Question: I have a tab-oriented Firemonkey multi-platform application. I have some tabs which might have individual notifications. I'm aware of the Notification Center for mobile apps, but internally within my own app, I'm not sure how to do a similar indicator on tab items.
For example, I have a 'TTabControl' with 4 tabs. Each tab has a custom icon. On each tab next to the icon, I would like to show a notification indicator, similar to that shown on the application icon when using Notifications.
Something like this:

How can I show such an indicator on tabs for iOS and Android?
I've tried putting a label on it, but there's no way of knowing how to programatically position that label when the form is resized / rescaled / rearranged for different platforms. If the 'TTabItem' had a 'Position' and 'Size' property, together I could position such a label. But without it, how can I position anything relevant to this tab?
PS - Please pardon my horrific graphics :-)
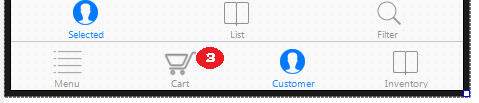
Answer: I figured out how to position a label over a tab item. It's a bit sloppy, but it works. First of all, the 'TTabControl.TabPosition' must NOT be 'PlatformDefault'. It must be either 'Top' or 'Bottom'. Secondly, the label must reside in the same parent control as the 'TTabControl'. Then, implement a function like so:
'''
procedure TfrmMain.PositionNotifyLabel(ALabel: TLabel; ATabItem: TTabItem);
var
TabLeft, TabTop: Single;
X: Integer;
T: TTabItem;
TabControl: TTabControl;
begin
TabControl:= ATabItem.TabControl;
//Calculate left position of tab
TabLeft:= 0;
for X := 0 to TabControl.TabCount-1 do begin
T:= TabControl.Tabs[X];
if T = ATabItem then Break;
TabLeft:= TabLeft + T.Width;
end;
case TabControl.TabPosition of
TTabPosition.Top: begin
TabTop:= 0;
end;
TTabPosition.Bottom: begin
TabTop:= TabControl.Height - TabControl.TabHeight;
end;
else begin
//Not Supported
TabTop:= 0;
end;
end;
//Calculate label width based on tab width
ALabel.Width:= ATabItem.Width / 3;
//Position label to calculated Left/Top positions
ALabel.Position.X:= TabLeft + ATabItem.Width - ALabel.Width;
ALabel.Position.Y:= TabTop;
ALabel.BringToFront;
end;
'''
Call this function on form show and on form resize like so:
'''
PositionNotifyLabel(lblCartNotify, tabCart);
'''